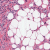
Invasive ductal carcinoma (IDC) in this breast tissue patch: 1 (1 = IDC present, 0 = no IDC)